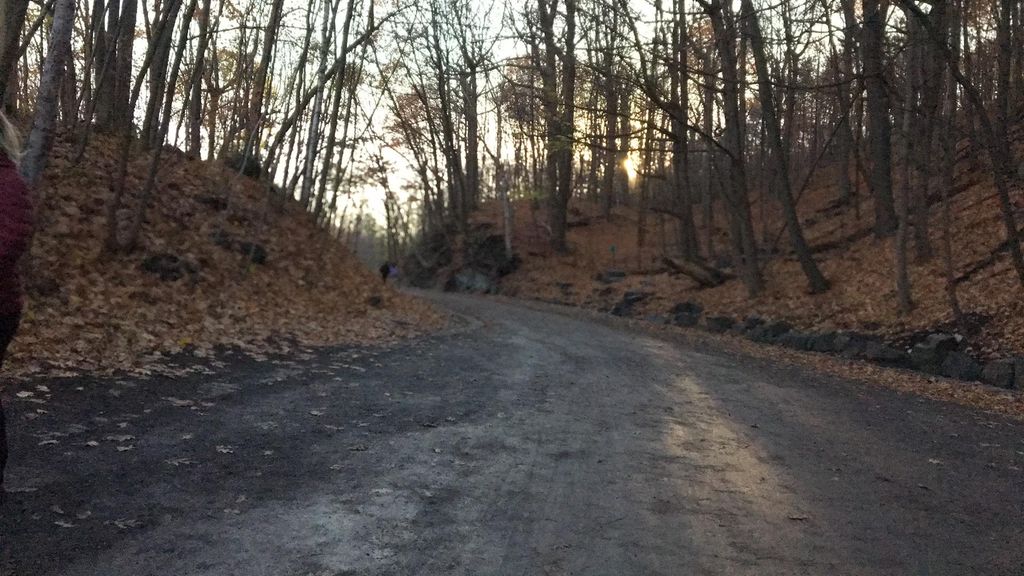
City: montreal